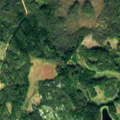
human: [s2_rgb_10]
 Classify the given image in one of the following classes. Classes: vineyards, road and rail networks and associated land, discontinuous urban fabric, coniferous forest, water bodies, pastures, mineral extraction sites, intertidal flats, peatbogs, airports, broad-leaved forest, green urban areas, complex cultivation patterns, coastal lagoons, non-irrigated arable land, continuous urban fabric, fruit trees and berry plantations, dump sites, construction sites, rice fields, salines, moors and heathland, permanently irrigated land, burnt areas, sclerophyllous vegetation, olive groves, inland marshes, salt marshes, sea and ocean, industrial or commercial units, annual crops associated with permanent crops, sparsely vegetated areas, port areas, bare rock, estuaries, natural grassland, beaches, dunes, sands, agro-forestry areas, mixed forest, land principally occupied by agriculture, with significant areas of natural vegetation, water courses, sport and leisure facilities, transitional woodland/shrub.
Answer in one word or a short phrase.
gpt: coniferous forest